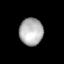
Tissue: lung
Cell type: Fibroblasts
Senescence score: 0.5435
Nuclear area (px): 634
Mean DAPI intensity: 176.968